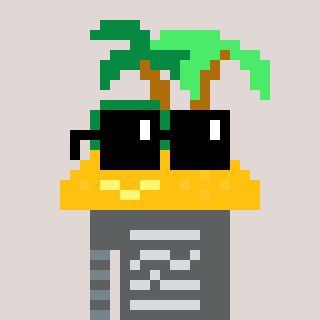
a pixel art character with square black sunglasses, a island-shaped head and a bege-colored body on a warm background